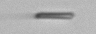
Label: fiber